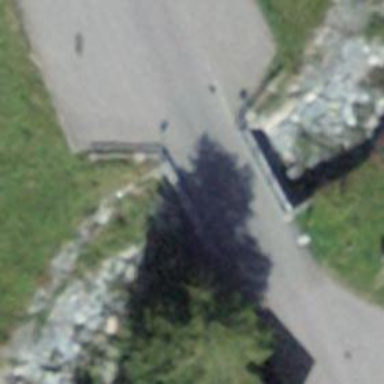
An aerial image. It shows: Tertiary road with bridge.